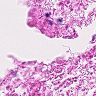
Metastatic tissue present: no